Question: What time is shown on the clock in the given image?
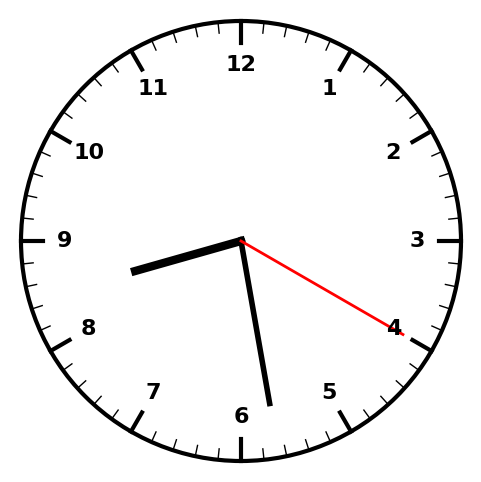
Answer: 08:28:20